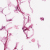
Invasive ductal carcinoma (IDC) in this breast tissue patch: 0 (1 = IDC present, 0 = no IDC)